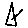
Label: triangle